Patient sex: M
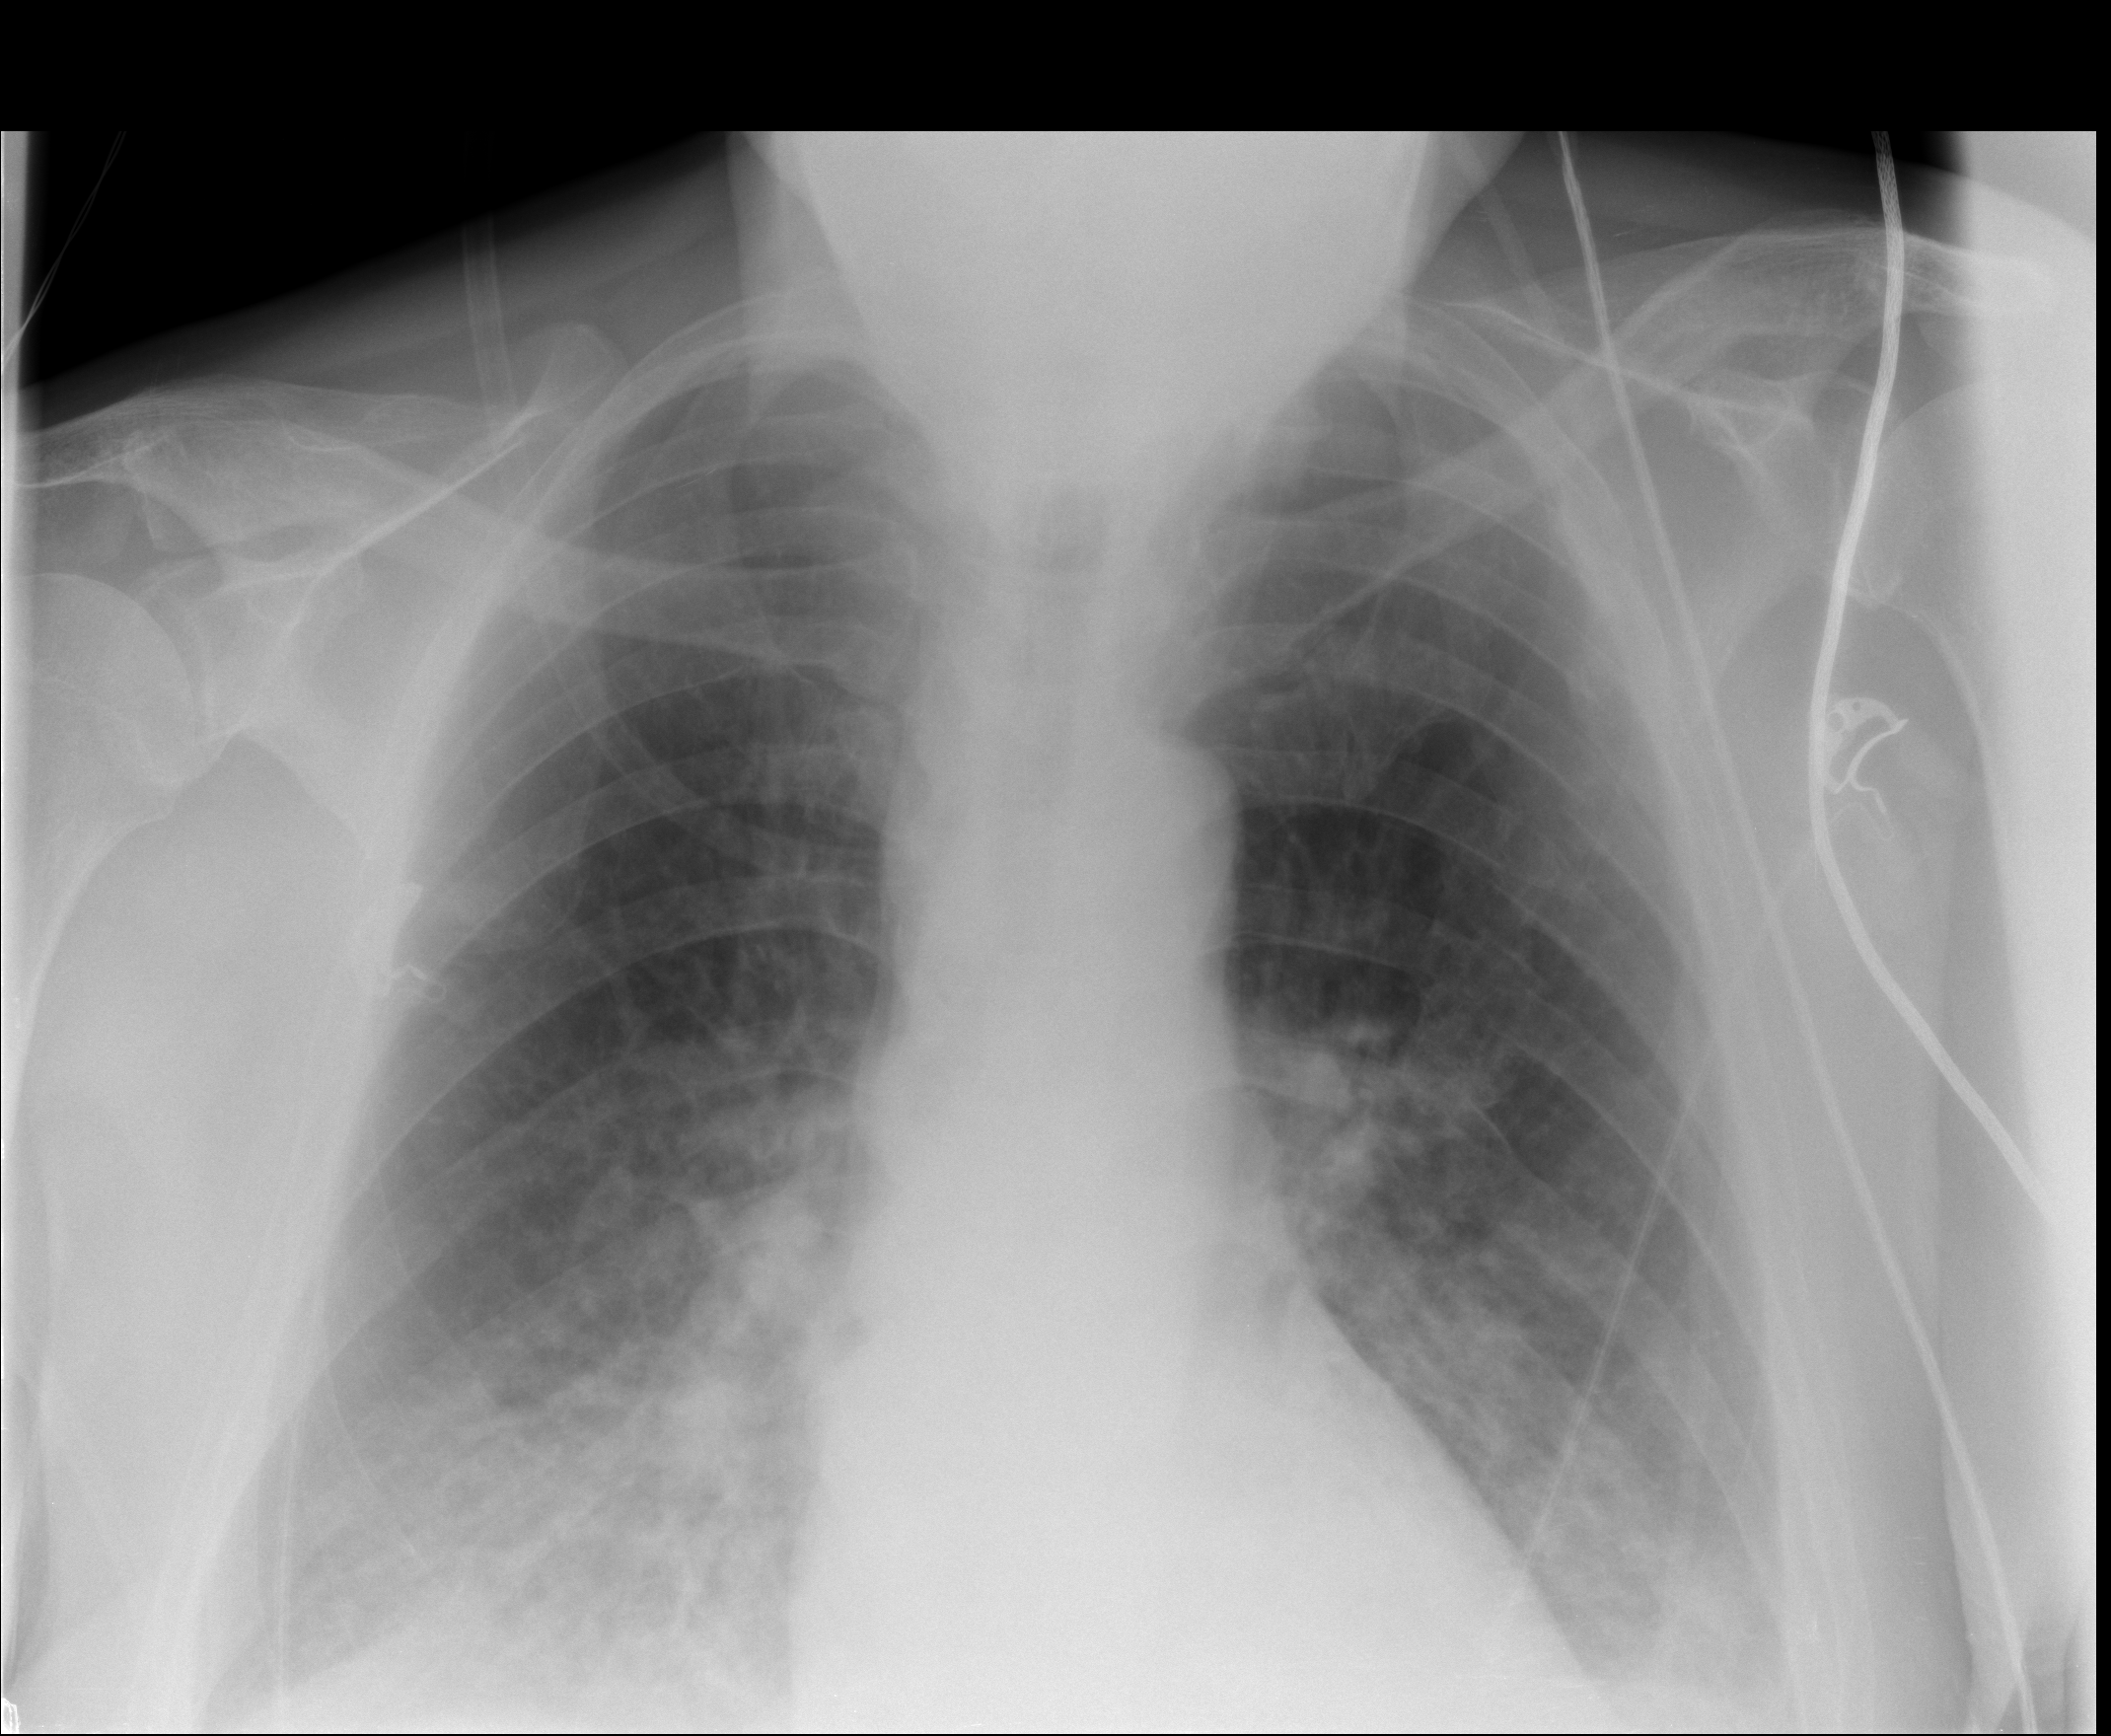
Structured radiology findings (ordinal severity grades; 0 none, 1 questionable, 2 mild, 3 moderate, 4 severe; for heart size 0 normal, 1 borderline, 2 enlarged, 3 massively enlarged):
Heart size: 0
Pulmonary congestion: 0
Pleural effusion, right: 2
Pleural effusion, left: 2
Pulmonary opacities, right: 2
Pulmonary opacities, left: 2
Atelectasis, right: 2
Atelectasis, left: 2